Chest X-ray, PA view. Patient: 47 years old, sex F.
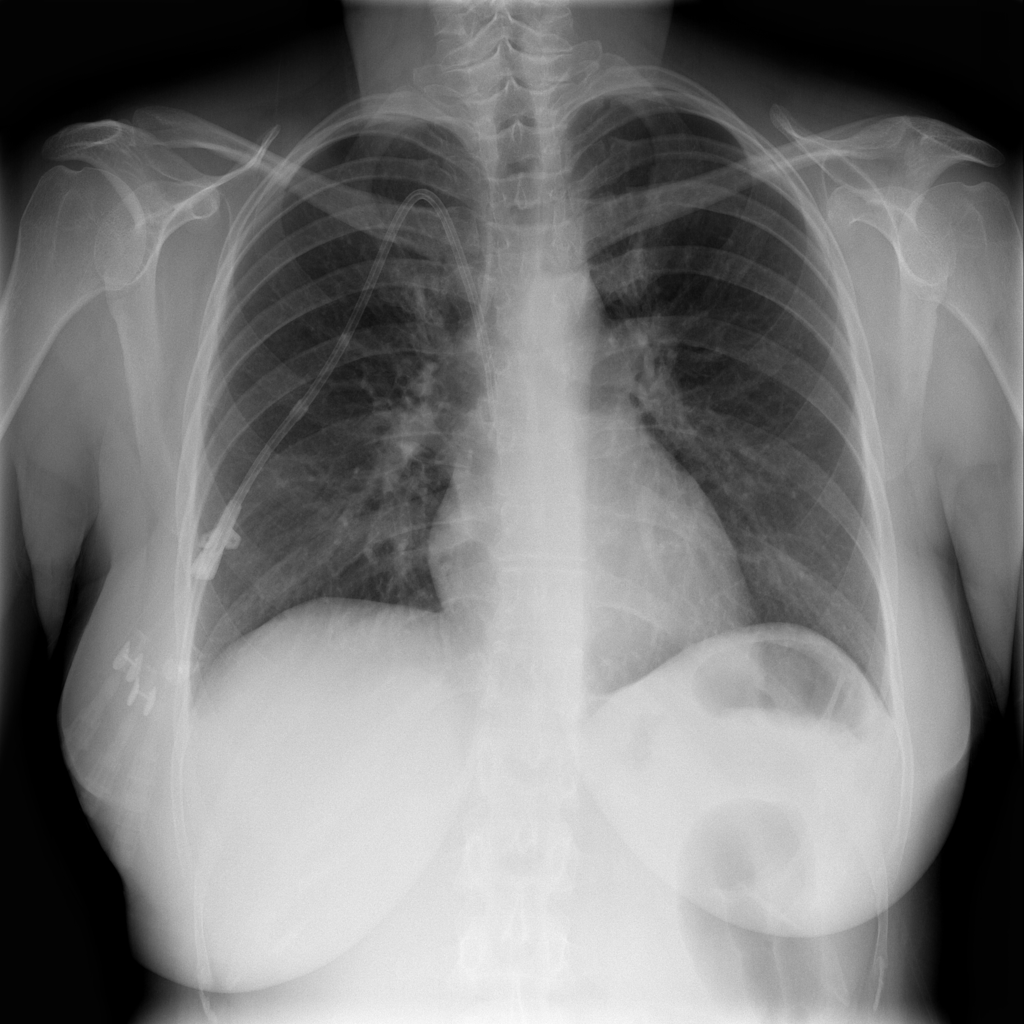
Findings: No Finding